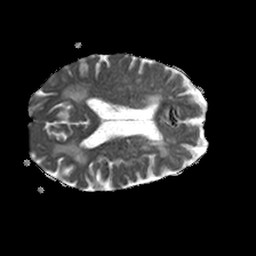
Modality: ADC
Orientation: axial
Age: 78
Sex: female
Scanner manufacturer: philips
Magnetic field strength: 1.5 T
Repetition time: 3.393 s
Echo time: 0.06922 s